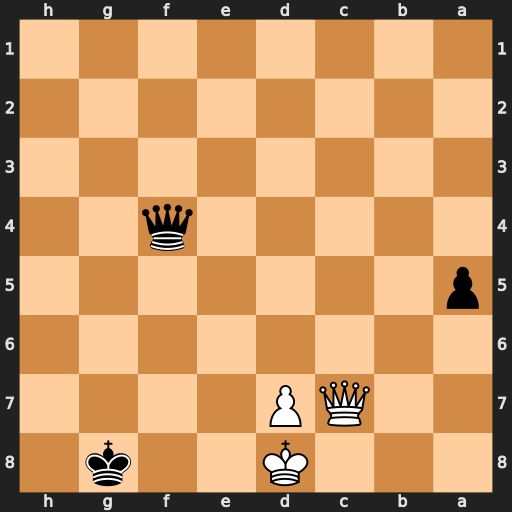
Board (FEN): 3K2k1/2QP4/8/p7/5q2/8/8/8
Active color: b
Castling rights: -
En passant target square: -
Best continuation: Qf8#